Question: I want to make a plot in matplotlib with subplots arranged like so:

Where each of the colored squares represents a different subplot. How can I get matplotlib to make two subplots, one of which has several sub-subplots?
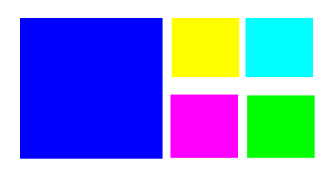
Answer: You can use 'subplot()':
'''
pl.figure(figsize=(12, 6))
pl.subplot(1, 2, 1)
for axeid in (3, 4, 7, 8):
pl.subplot(2, 4, axeid)
'''
the output is: